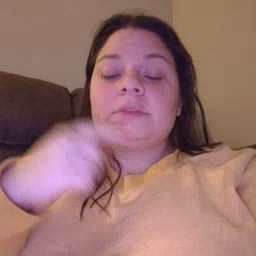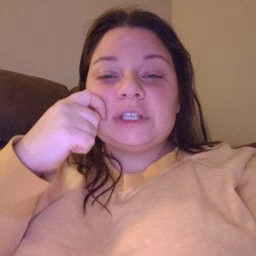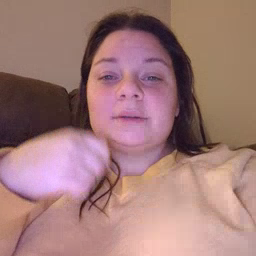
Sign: cheek